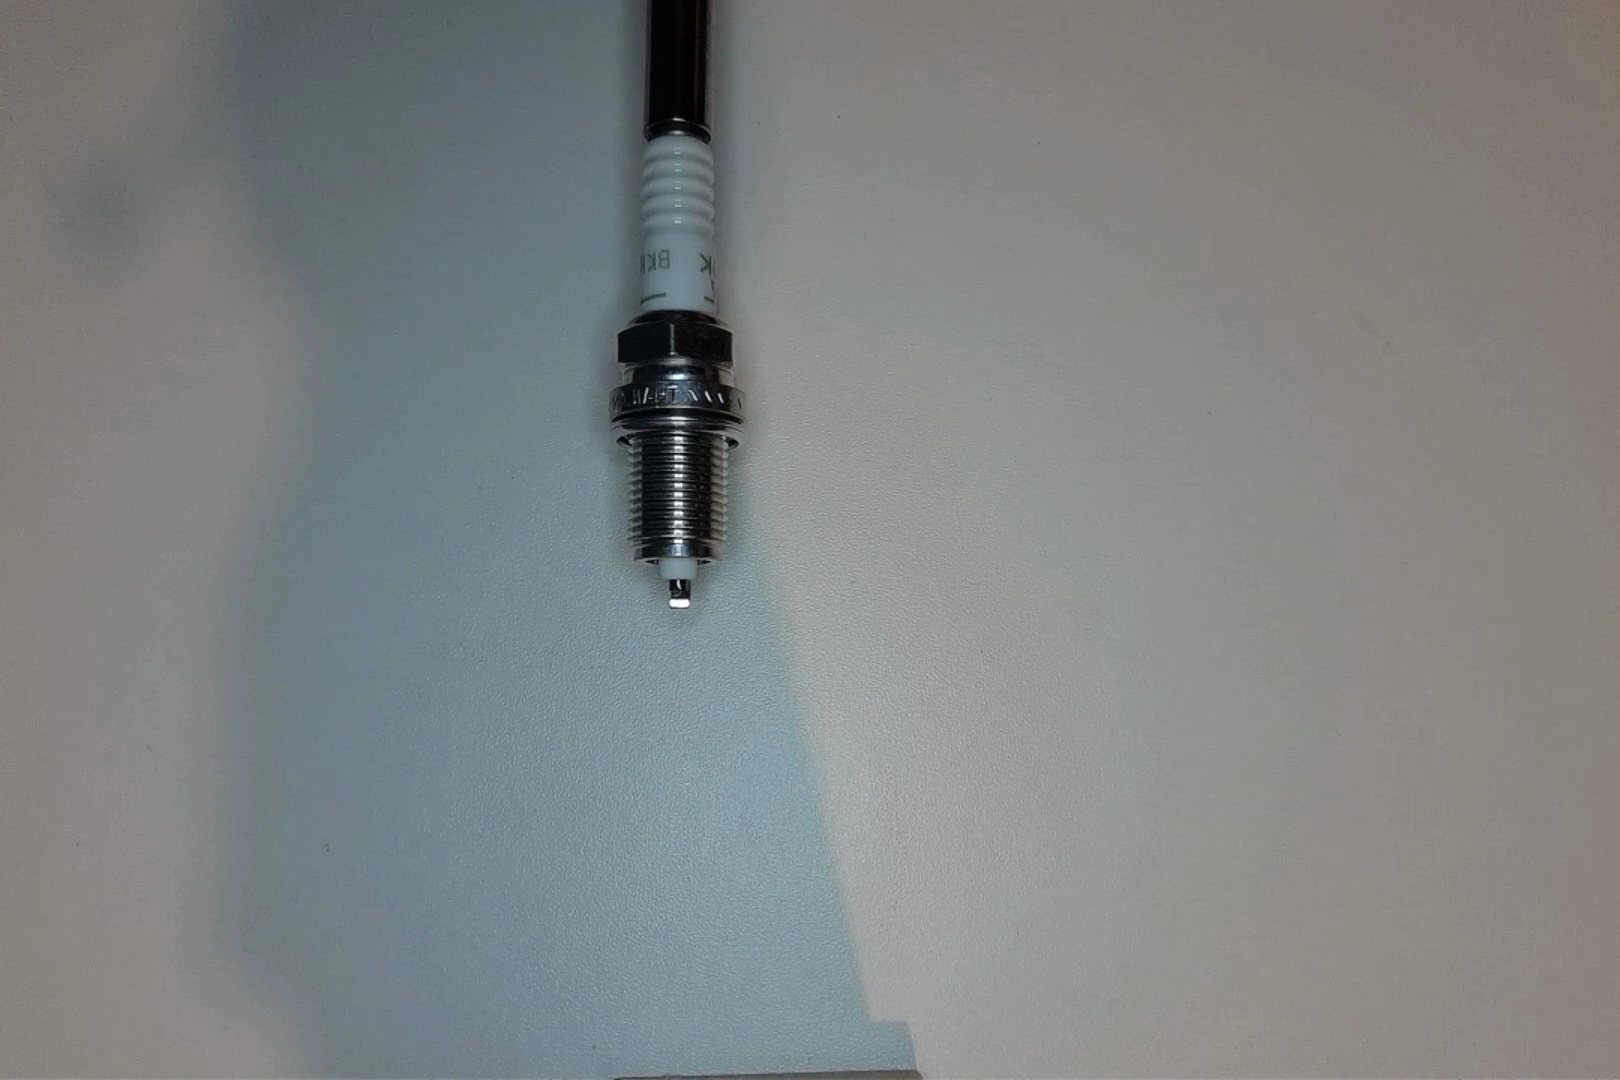
Label: no anomaly